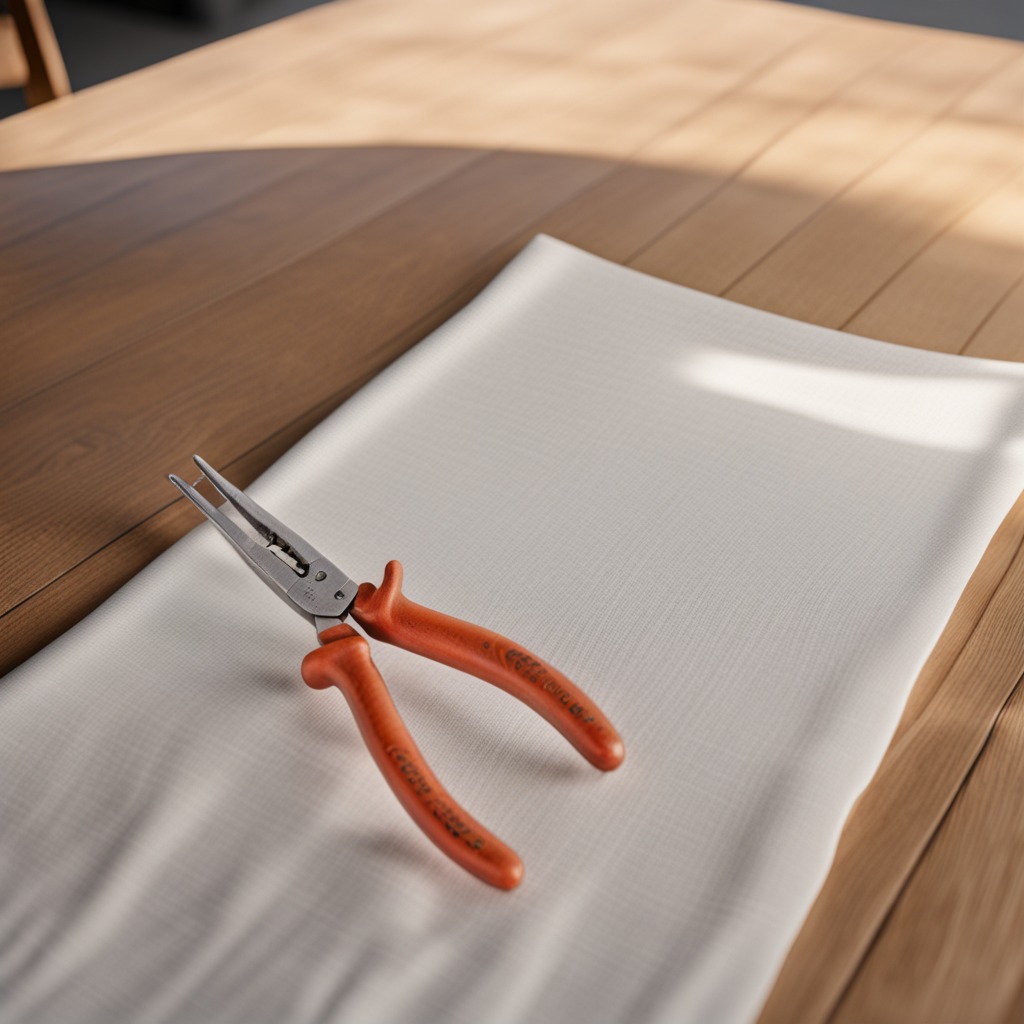
A plier is lying on the wooden table in an outdoor workshop during daytime bright natural light soft shadows worn but beneath the cloth.